Interaction volume radius: 10 \u00c5
Interaction volume height: 30 \u00c5
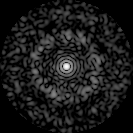
Disorder parameter: 0.8203